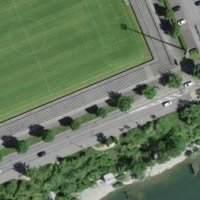
EUNIS habitat code: 53
Species observed at this site:
Prunus spinosa